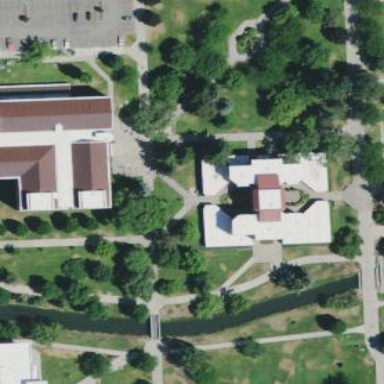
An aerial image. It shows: Public building.